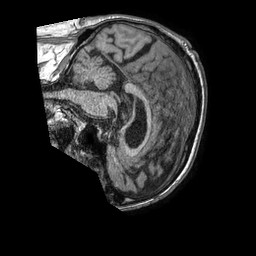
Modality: T1w
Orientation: sagittal
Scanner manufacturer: philips
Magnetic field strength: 1.5 T
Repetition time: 0.007787 s
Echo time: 0.003584 s